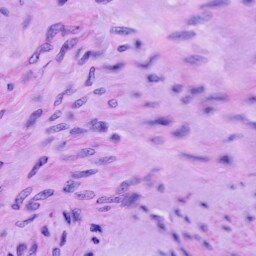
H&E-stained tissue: Cervix